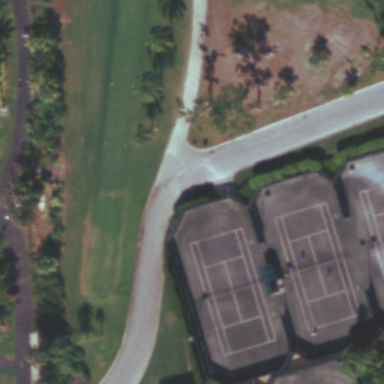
Three tennis courts arranged neatly with a road beside .